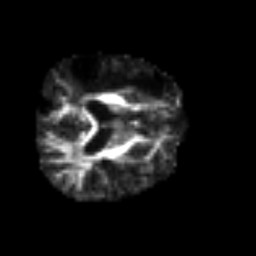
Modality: FA
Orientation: axial
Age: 56
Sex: male
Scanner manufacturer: siemens
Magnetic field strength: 3 T
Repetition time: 3.2 s
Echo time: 0.081 s